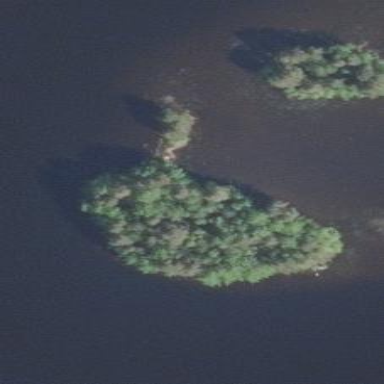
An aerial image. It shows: Island covered with woodland.